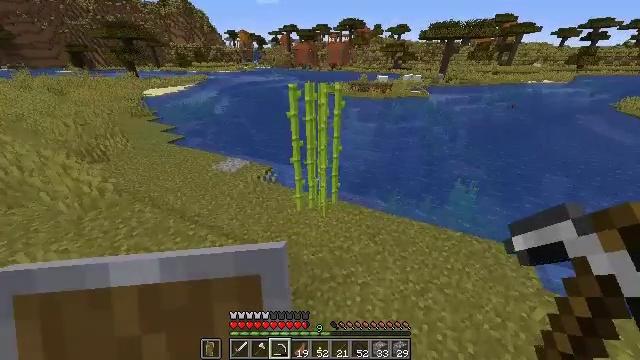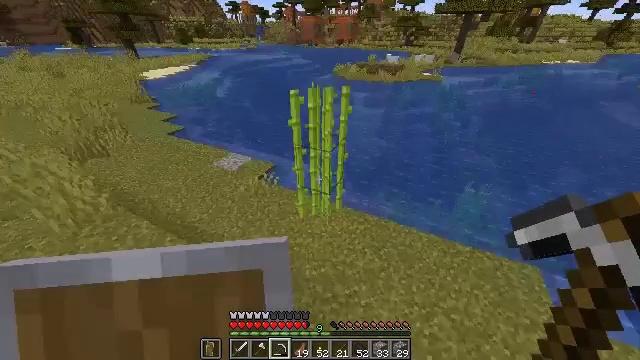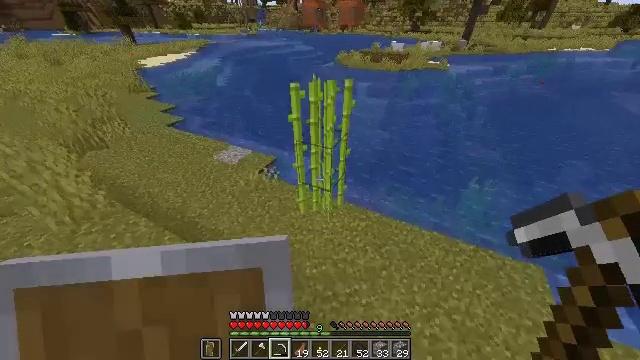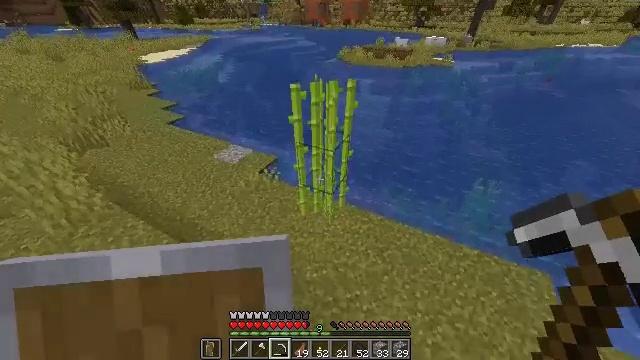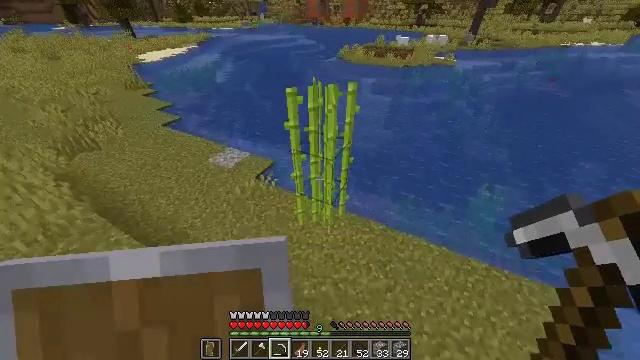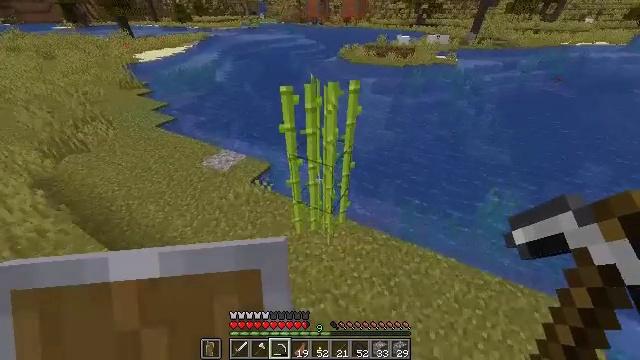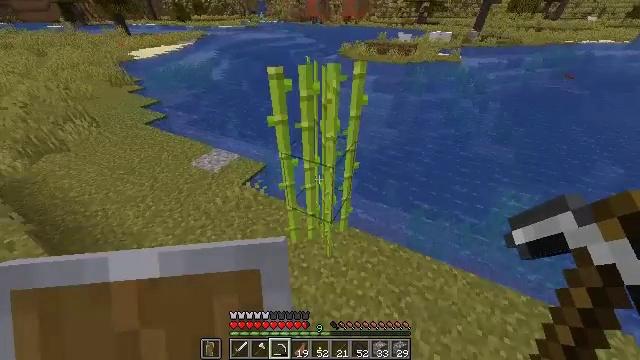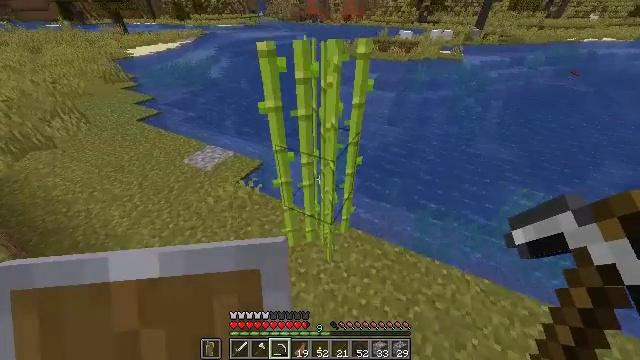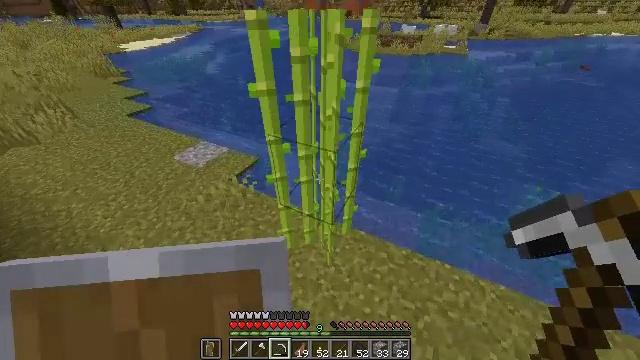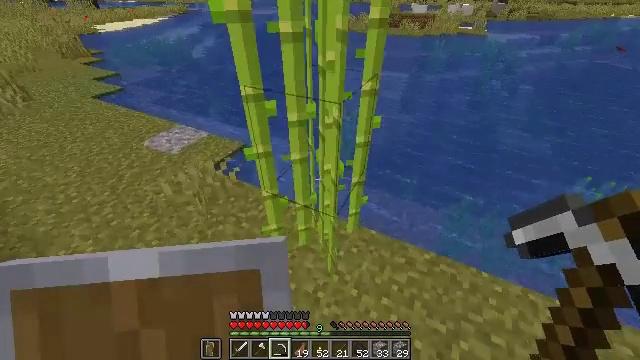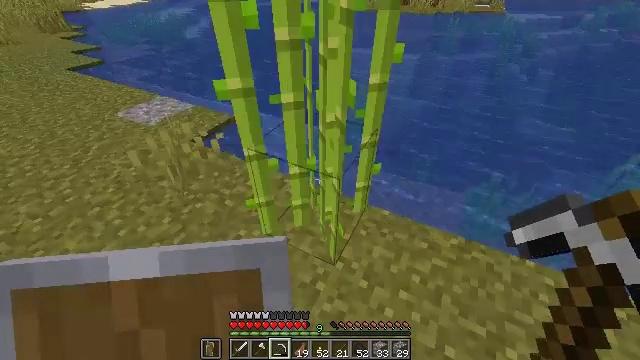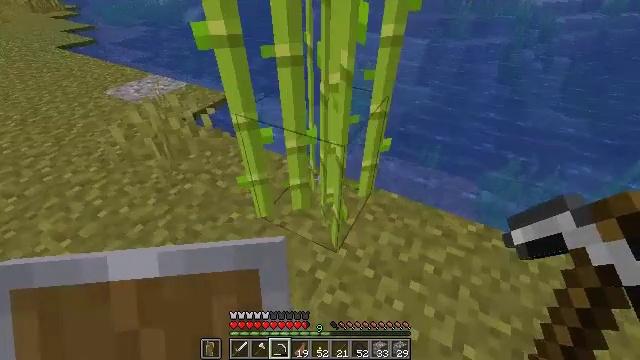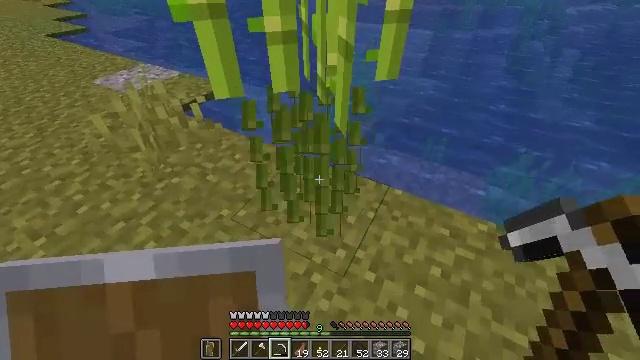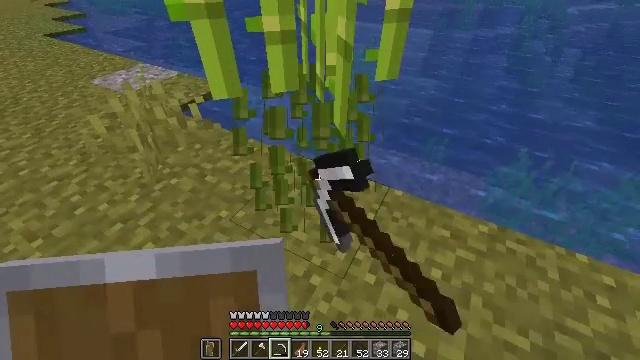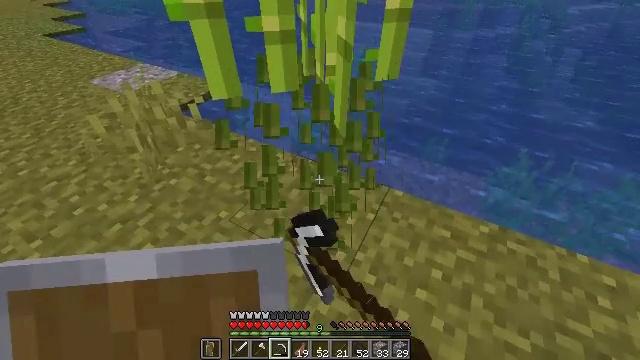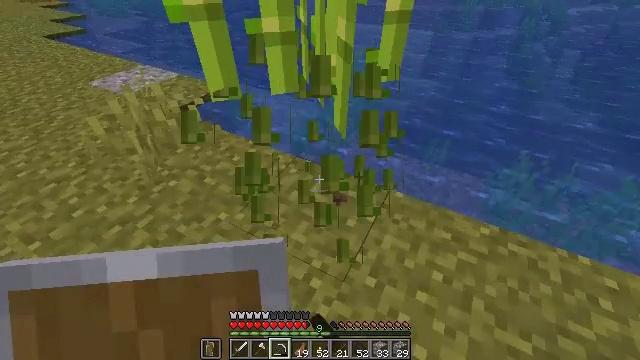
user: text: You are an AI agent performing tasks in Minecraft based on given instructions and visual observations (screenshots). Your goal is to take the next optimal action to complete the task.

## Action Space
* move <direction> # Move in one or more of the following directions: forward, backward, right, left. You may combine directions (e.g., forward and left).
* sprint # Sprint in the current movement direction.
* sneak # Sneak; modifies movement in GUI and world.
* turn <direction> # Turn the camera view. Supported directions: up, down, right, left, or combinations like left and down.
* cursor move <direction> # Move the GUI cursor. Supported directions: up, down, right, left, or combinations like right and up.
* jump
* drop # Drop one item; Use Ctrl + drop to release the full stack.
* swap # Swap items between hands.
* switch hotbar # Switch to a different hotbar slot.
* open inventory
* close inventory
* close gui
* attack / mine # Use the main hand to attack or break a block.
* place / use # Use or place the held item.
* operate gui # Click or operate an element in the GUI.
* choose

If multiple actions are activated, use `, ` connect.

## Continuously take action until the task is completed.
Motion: motion action
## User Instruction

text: Mine the sugar cane near rivers.
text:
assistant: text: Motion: move forward, turn left and down, jump
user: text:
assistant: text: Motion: move forward, turn down, jump
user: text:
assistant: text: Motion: move forward
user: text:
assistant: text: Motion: move forward
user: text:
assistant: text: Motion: move forward
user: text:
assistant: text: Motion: move forward
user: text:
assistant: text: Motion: no_op
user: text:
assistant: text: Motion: no_op
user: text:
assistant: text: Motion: move back
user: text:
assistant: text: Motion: move back, turn down
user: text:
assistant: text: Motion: move back, turn down
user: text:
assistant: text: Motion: move back, attack / mine
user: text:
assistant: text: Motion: attack / mine
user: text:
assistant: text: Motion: no_op
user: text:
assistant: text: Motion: no_op
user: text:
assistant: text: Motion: no_op
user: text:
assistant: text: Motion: no_op